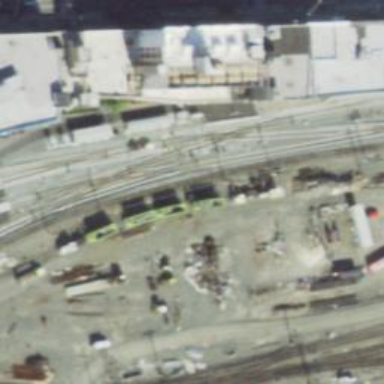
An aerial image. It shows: Electrified railway yard with rails.